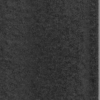
Label: dusty